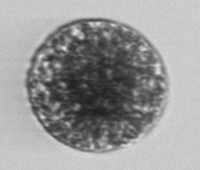
Label: Vicicitus_globosus